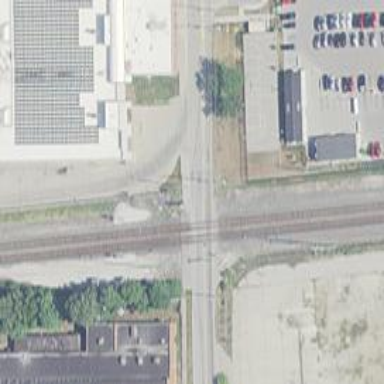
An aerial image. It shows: Crossing for the railway.